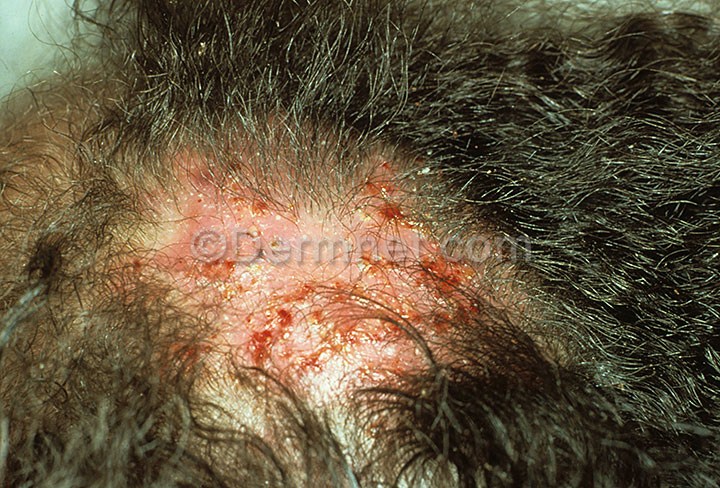
Disease: Tinea Ringworm Candidiasis and other Fungal Infections